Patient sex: F
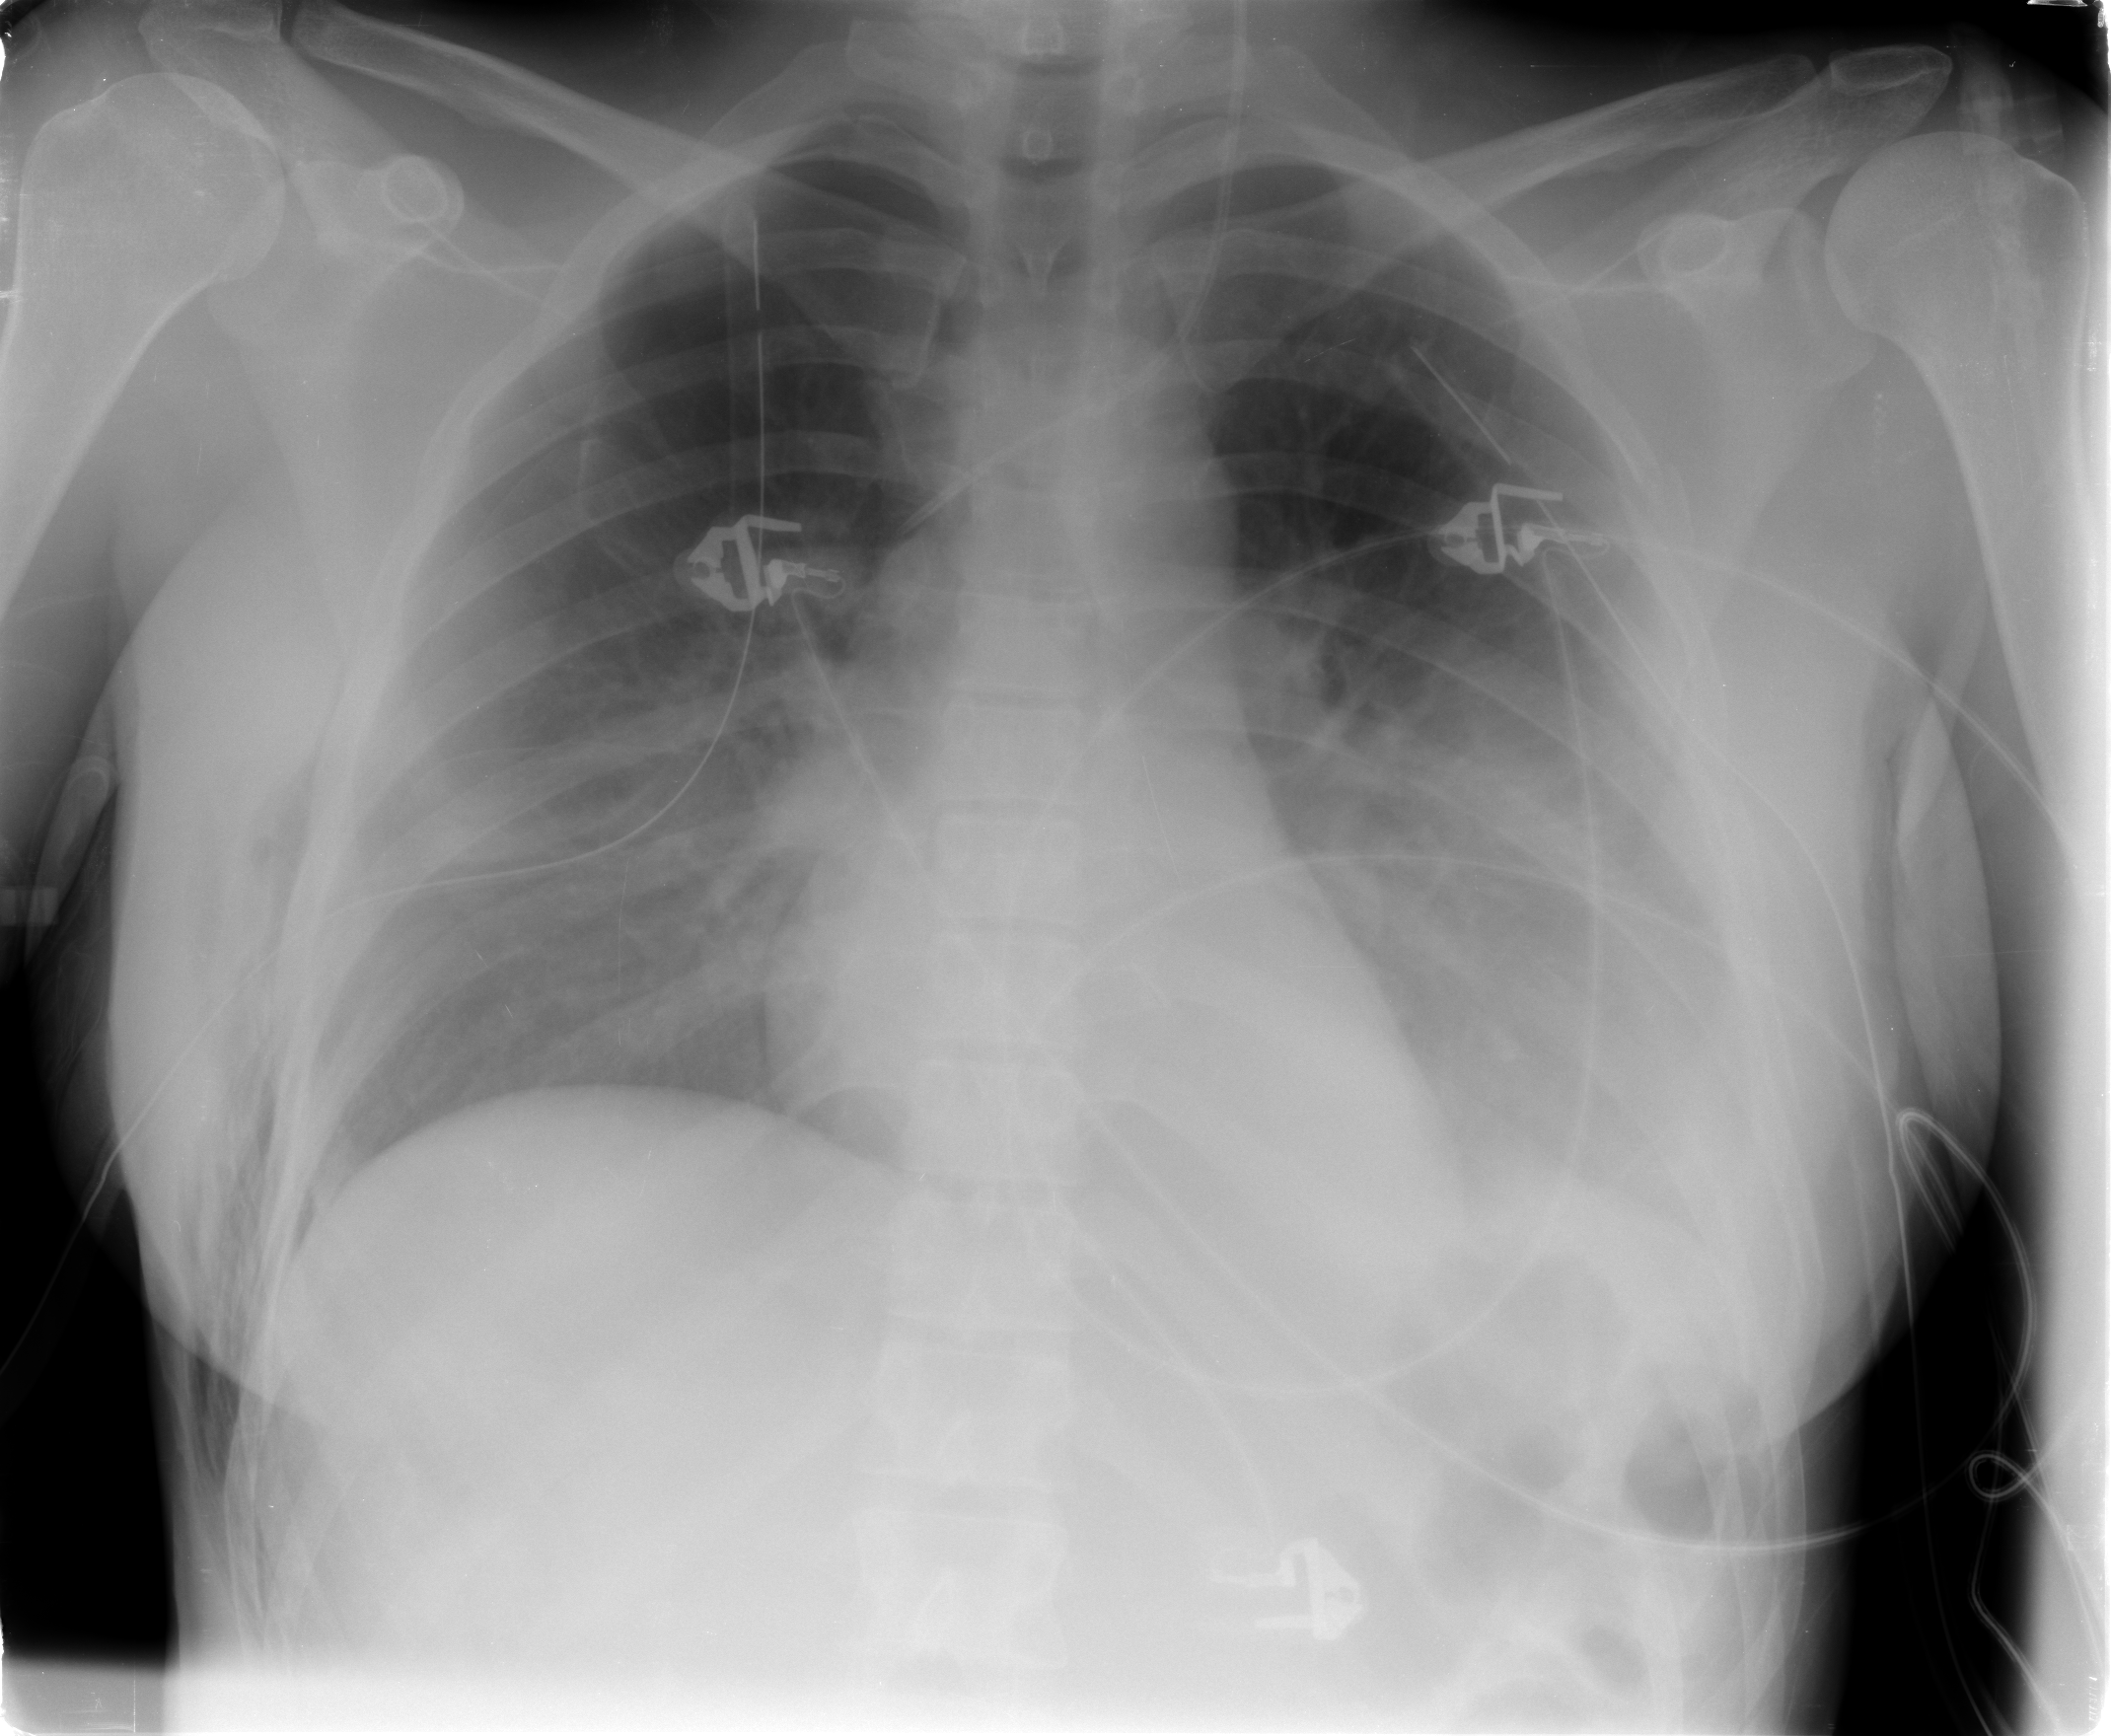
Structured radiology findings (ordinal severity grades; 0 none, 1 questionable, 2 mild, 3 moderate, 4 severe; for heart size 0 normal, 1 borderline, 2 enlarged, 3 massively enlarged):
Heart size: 0
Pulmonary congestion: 0
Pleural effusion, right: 0
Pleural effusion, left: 3
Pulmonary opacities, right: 2
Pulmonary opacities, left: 2
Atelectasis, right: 2
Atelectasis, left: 3